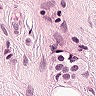
Metastatic tissue present: yes